Question: I have all the data in one table in database and I need to display it like in the picture given (example made in excel).
The table in database has all the students and their mentors (named profesors in the picture). So,I have to display every mentor and students they are mentoring, but like in the example.
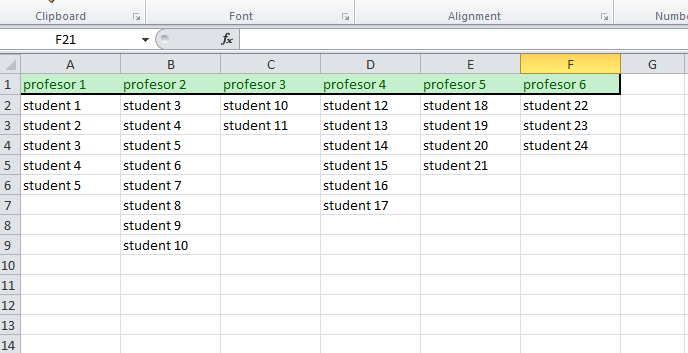
Answer: '''
// insert all data in a friendly structured array
// order by here determines horizontal and vertical order. May be other if you want.
$rs = $db->query("select profesor, student from table order by profesor, student");
$out = [];
$counter_by_prof = [];
while($row = $rs->fetchAsoc()) {
$counter_by_prof[$row['profesor']]++; // works even on not inicialiced values
$out[$counter_by_prof[$row['profesor']]][$row['profesor']] = $row['student']; // stack by row by profesor
}
// output the table from the array
echo '<table>'; // /tr /td /th (missing later) are optional
// output header row
echo '<tr>';
foreach($counter_by_prof as $prof=>$tot) echo '<th>'.htmlspecialchars($prof);
// output each row
foreach($out as $row){
echo '<tr>';
foreach($counter_by_prof as $prof=>$tot) {
echo '<td>';
if(array_key_exists($prof, $row) echo htmlspecialchars($row[$prof]);
else echo '&nbsp;';
}
}
// bonus line: totals
echo '<tr>';
foreach($counter_by_prof as $prof=>$tot) echo '<td>'.$tot;
echo '</table>';
'''
Side note: if two profesors have the same name, you will need a similar script but ID oriented.